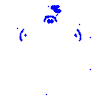
Particle: proton